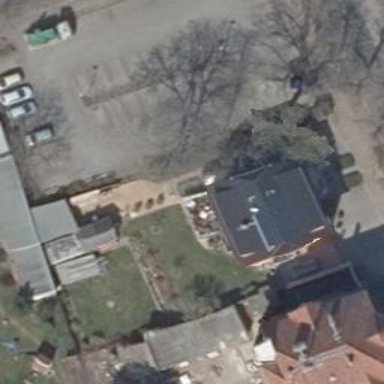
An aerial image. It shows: Half-hipped roof shape on the apartments building.